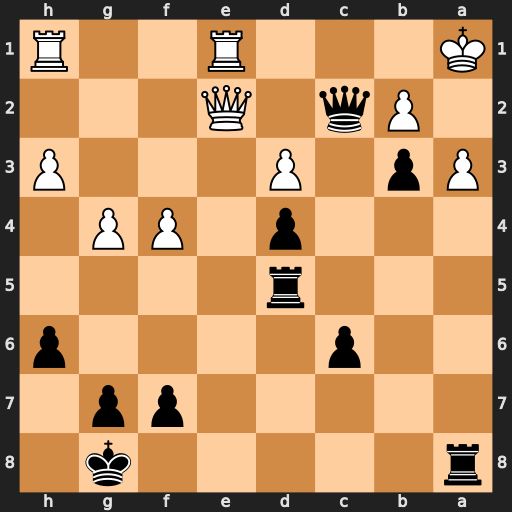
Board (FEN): r5k1/5pp1/2p4p/3r4/3p1PP1/Pp1P3P/1Pq1Q3/K3R2R
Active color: b
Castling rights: -
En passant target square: -
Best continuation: Rxa3+ bxa3 b2+ Ka2 b1=Q#